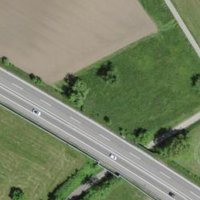
EUNIS habitat code: 24
Species observed at this site:
Mustela putorius